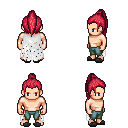
a pixel art fantasy rpg character, male body template, human, light skin, white tattered cape, teal pants, ruby red long topknot hairstyle, gray slippers, four views (front, back, left, right), 2x2 character sprite sheet, small pixel art, hard edges, no anti-aliasing